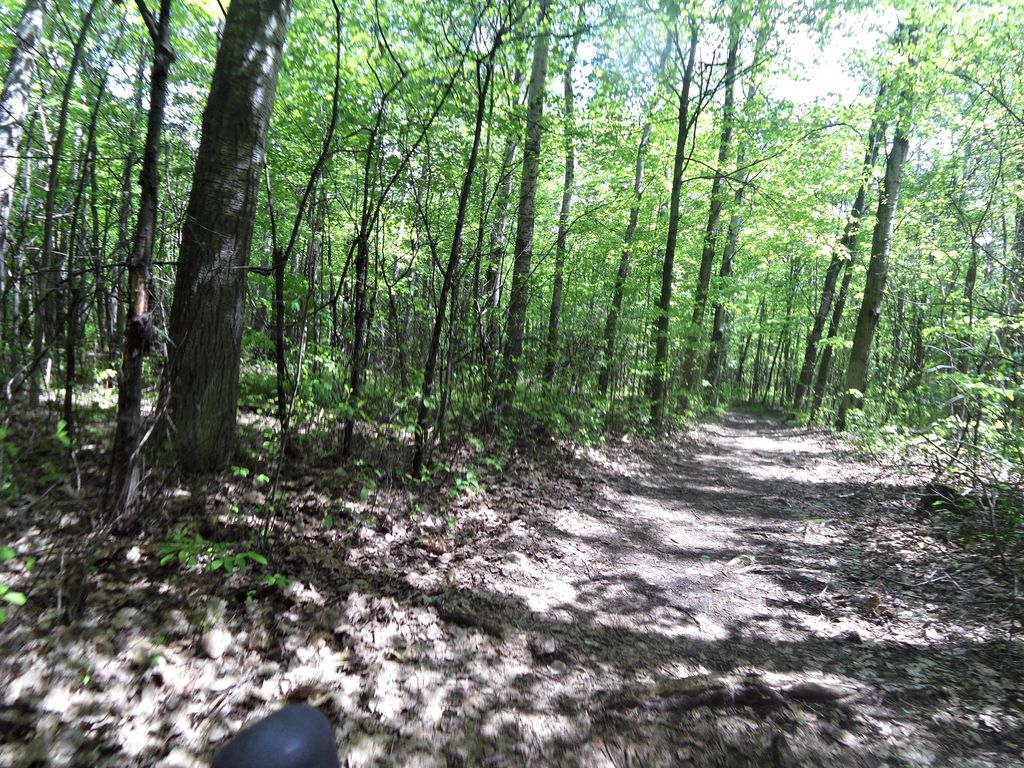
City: ottawa-gatineau